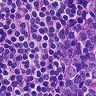
Metastatic tissue present: no